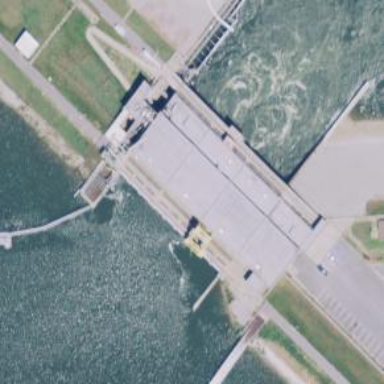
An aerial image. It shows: Hydro power generator utilizing water-storage as its method.